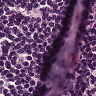
Metastatic tissue present: no